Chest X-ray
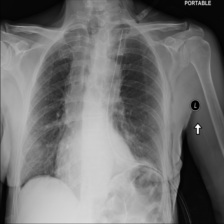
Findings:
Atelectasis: negative
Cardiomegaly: negative
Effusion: negative
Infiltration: negative
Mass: negative
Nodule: negative
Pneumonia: negative
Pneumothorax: negative
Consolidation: negative
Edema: negative
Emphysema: positive
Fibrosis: negative
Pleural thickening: negative
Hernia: negative